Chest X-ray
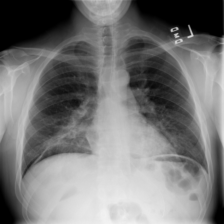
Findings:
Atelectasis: negative
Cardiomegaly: negative
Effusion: negative
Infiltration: positive
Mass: negative
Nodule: negative
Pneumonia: negative
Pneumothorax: negative
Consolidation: negative
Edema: negative
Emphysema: negative
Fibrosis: negative
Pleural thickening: negative
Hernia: negative